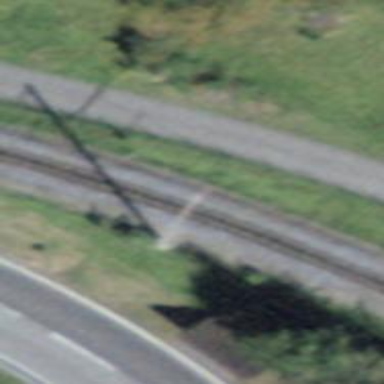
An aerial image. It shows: Narrow-gauge railway track electrified by contact line.